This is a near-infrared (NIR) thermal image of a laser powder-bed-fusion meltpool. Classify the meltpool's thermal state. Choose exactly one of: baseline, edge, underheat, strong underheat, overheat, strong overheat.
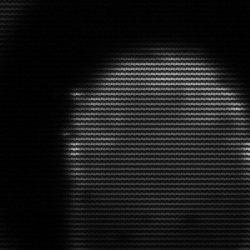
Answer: edge